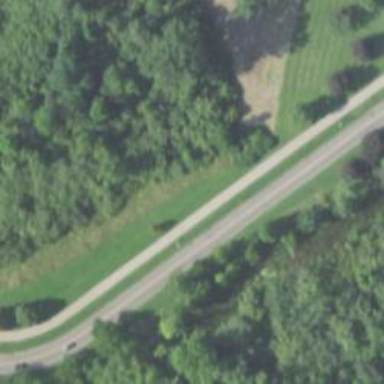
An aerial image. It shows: Culvert tunnel.